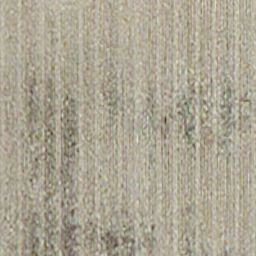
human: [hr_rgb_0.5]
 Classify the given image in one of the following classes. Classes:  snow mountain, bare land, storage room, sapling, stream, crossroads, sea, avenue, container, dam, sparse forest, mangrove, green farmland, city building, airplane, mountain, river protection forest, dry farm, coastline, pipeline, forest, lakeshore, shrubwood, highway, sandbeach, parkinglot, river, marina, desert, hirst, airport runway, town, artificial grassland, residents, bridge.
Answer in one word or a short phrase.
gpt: dry farm